Question: When I am trying to use the drop down list of a spinner, the option doesn't select, I was investigating in Google and I think I am configuring the spinner correctly for cities but maybe I have forgotten something in the adapter. I am using a CustomAdapter.
My fragment is:

In the Fragment call I have this code:
'''
ArrayList<ItemPair> data1 = IAndroid.getAllCities();
Spinner spCity = (Spinner) rootView.findViewById(R.id.spPoblacion);
spCity.setAdapter(new ItemPairListAdapter(inflater.getContext(), data1));
'''
At the moment I don't have the select click item associated, I only set all items in dropdownlist.
My fragment.xml is:
'''
<Spinner
android:id="@+id/spProvincia"
android:layout_width="wrap_content"
android:clickable="true"
android:layout_height="wrap_content"
android:layout_alignParentLeft="true"
android:layout_below="@+id/textView1" />
'''
My Custom Adapter is:
'''
package info.android.adapter;
import info.android.MainActivity;
import info.android.R;
import java.util.ArrayList;
import android.app.Activity;
import android.content.Context;
import android.content.Intent;
import android.view.LayoutInflater;
import android.view.View;
import android.view.View.OnClickListener;
import android.view.ViewGroup;
import android.widget.BaseAdapter;
import android.widget.ImageView;
import android.widget.SpinnerAdapter;
import android.widget.TextView;
public class ItemPairListAdapter extends BaseAdapter implements SpinnerAdapter {
private Context context;
private ArrayList<info.android.model.ItemPair> navProOffers;
public ItemPairListAdapter(Context context, ArrayList<info.android.model.ItemPair> navProOffers) {
this.context = context;
this.navProOffers = navProOffers;
}
@Override
public int getCount() {
return navProOffers.size();
}
@Override
public info.android.model.ItemPair getItem(int position) {
return navProOffers.get(position);
}
@Override
public long getItemId(int position) {
return position;
}
@Override
public View getView(int position, View convertView, ViewGroup parent) {
if (convertView == null) {
LayoutInflater mInflater = (LayoutInflater) context.getSystemService(Activity.LAYOUT_INFLATER_SERVICE);
convertView = mInflater.inflate(R.layout.fragment_row_itempair, null);
}
convertView.setOnClickListener(new OnClickListener() {
@Override
public void onClick(View v) {
}
});
TextView txtKey = (TextView) convertView.findViewById(R.id.txtKey);
TextView txtValue = (TextView) convertView.findViewById(R.id.txtValue);
info.android.model.ItemPair ip = getItem(position);
if (ip != null)
{
if (ip.Key != null) txtKey.setText(ip.Key);
if (ip.Value != null) txtValue.setText(ip.Value);
}
convertView.setTag(ip.Key);
return convertView;
}
}
'''
My ItemPair class is:
'''
package info.android.model;
public class ItemPair {
public String Key;
public String Value;
}
'''
What is wrong? What do I need to simulate the click behaviour and afterwards receive my item?
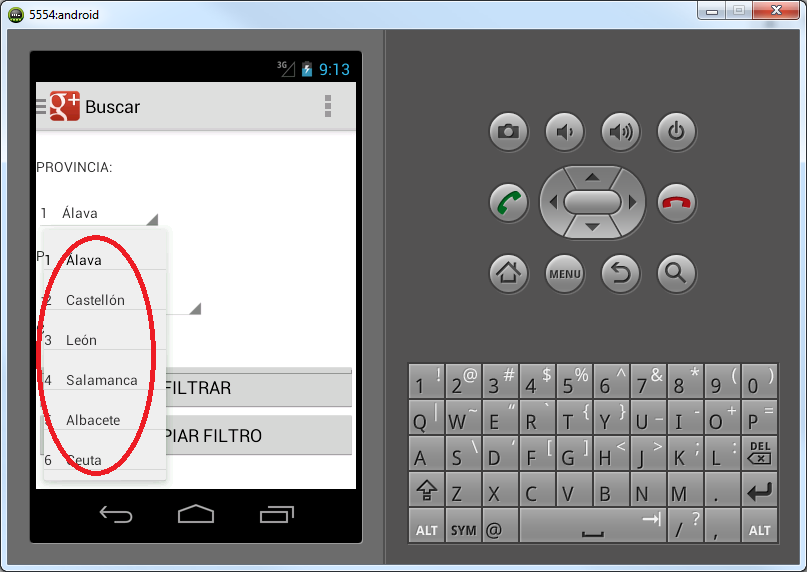
Answer: I removed click listener in the getView, answered it for G.T.
'''
public View getView(int position, View convertView, ViewGroup parent) {
if (convertView == null) {
LayoutInflater mInflater = (LayoutInflater) context.getSystemService(Activity.LAYOUT_INFLATER_SERVICE);
convertView = mInflater.inflate(R.layout.fragment_row_itempair, null);
}
TextView txtKey = (TextView) convertView.findViewById(R.id.txtKey);
TextView txtValue = (TextView) convertView.findViewById(R.id.txtValue);
info.android.model.ItemPair ip = getItem(position);
if (ip != null)
{
if (ip.Key != null) txtKey.setText(ip.Key);
if (ip.Value != null) txtValue.setText(ip.Value);
}
convertView.setTag(ip.Key);
return convertView;
}
'''